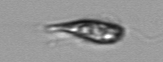
Label: Euglena